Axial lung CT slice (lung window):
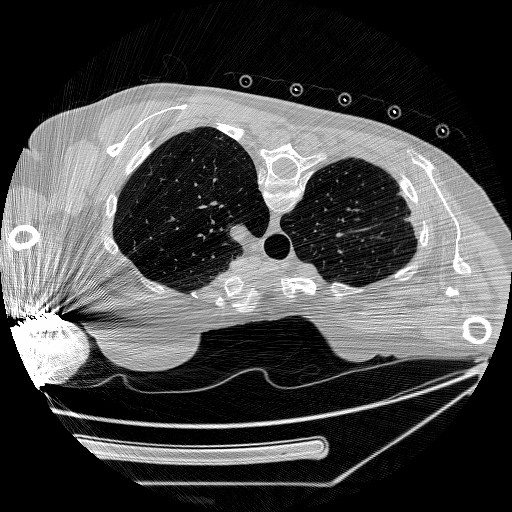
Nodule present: no